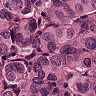
Metastatic tissue present: yes